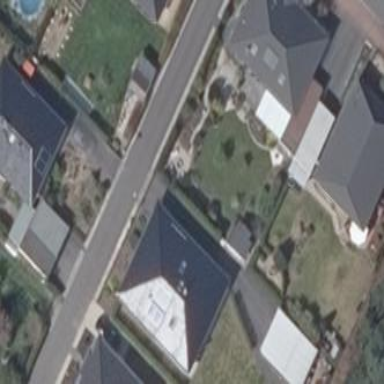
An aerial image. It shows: Simple house.